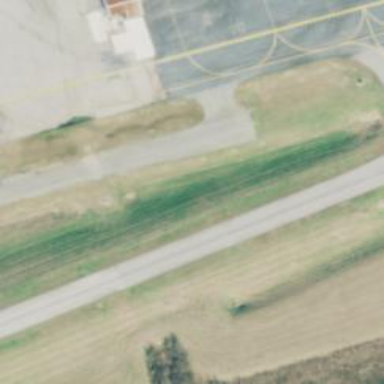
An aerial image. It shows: Image of taxiway at airport.